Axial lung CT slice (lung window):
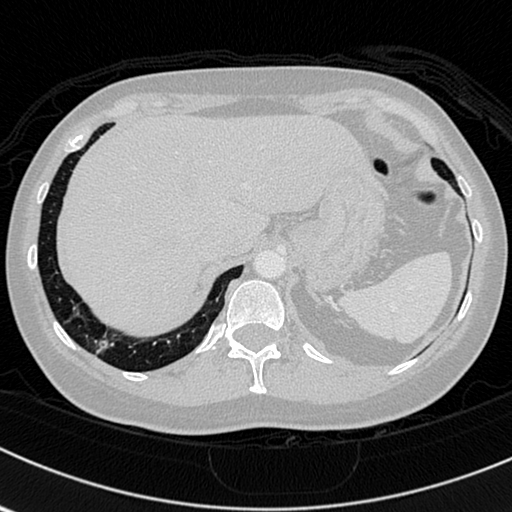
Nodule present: no